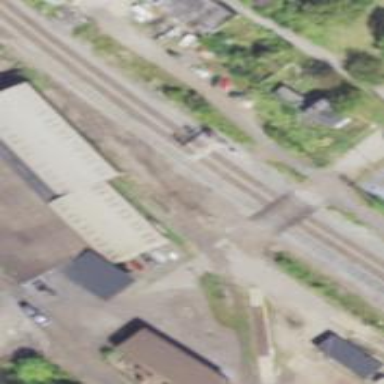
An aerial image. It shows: Level crossing along the railway.